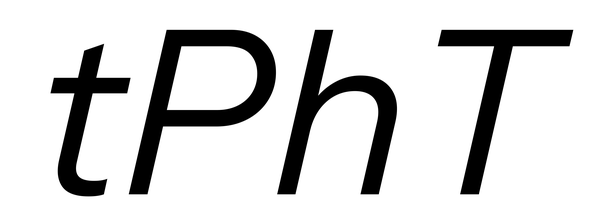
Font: InstrumentSans-Italic_Italic